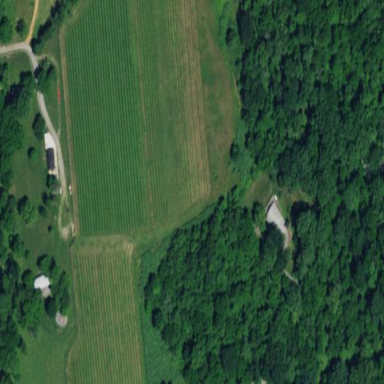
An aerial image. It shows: Vineyard where grapes are grown.